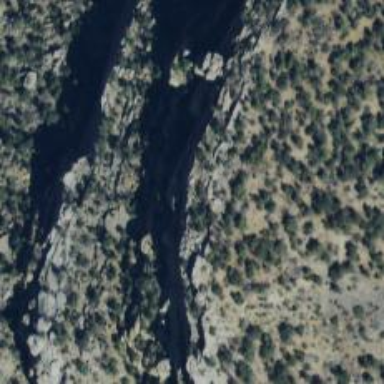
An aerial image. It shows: Cliff in nature.